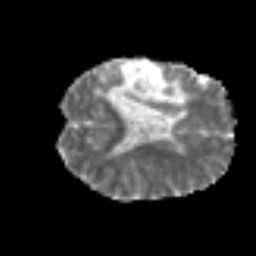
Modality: MD
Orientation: axial
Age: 44
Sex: female
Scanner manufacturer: siemens
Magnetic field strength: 3 T
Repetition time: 6.1 s
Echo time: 0.101 s